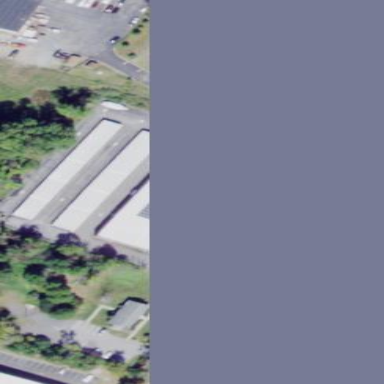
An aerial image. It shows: Commercial building.